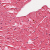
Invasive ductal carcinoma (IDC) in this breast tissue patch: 0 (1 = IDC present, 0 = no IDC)